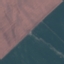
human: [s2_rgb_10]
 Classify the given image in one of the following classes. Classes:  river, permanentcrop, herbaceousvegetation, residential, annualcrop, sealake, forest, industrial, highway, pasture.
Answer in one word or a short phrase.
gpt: AnnualCrop